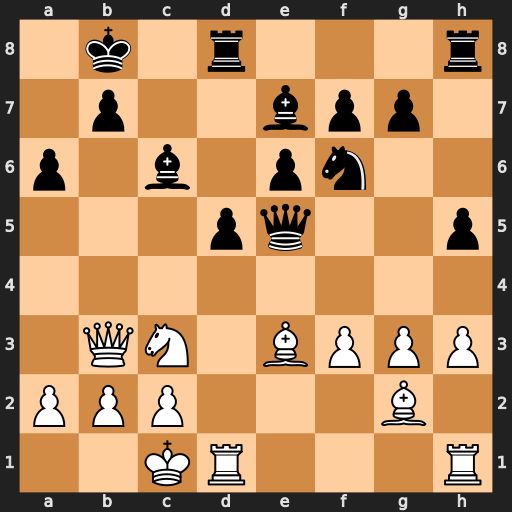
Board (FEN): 1k1r3r/1p2bpp1/p1b1pn2/3pq2p/8/1QN1BPPP/PPP3B1/2KR3R
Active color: w
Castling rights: -
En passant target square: -
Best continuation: Bf4 Qxf4+ gxf4